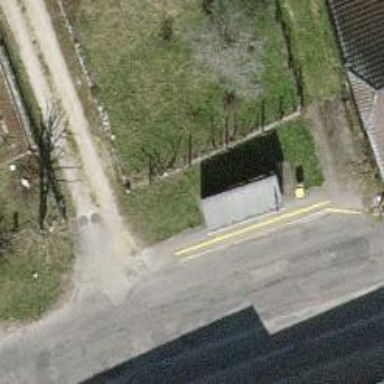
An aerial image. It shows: Bus stop with shelter. It is platform for public transport.